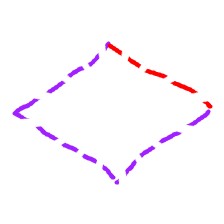
Shape: rhombus